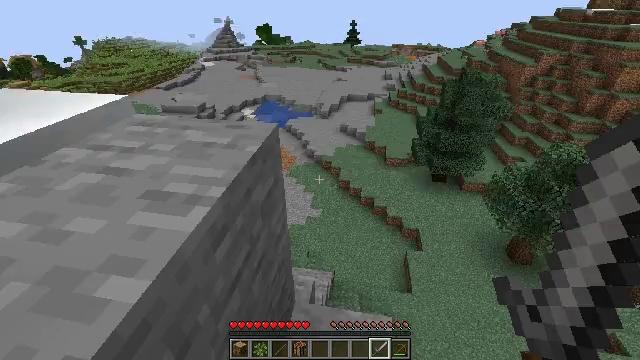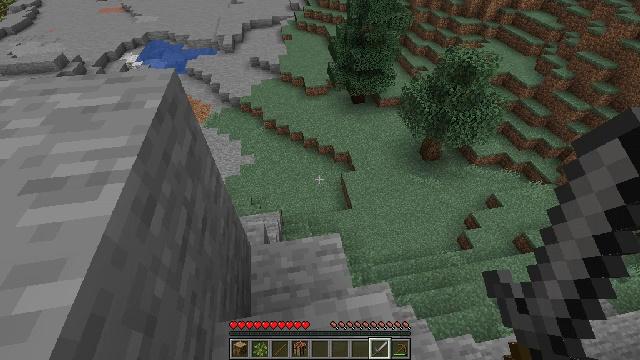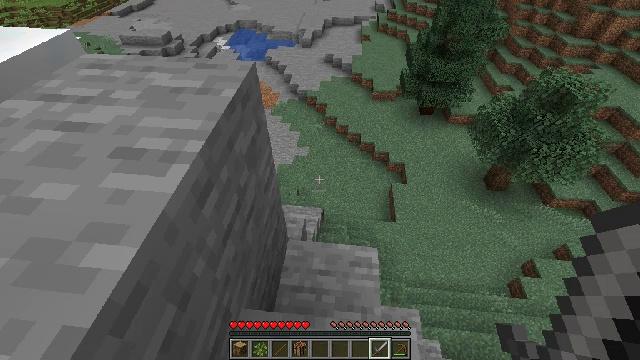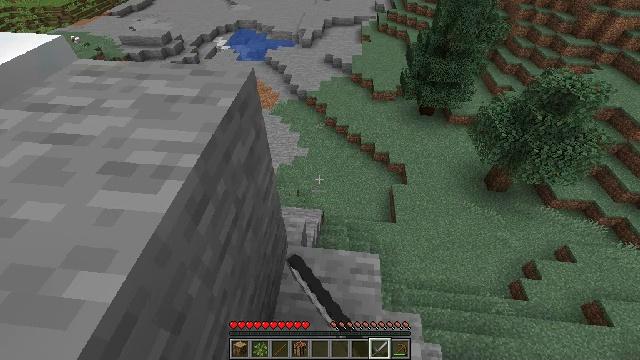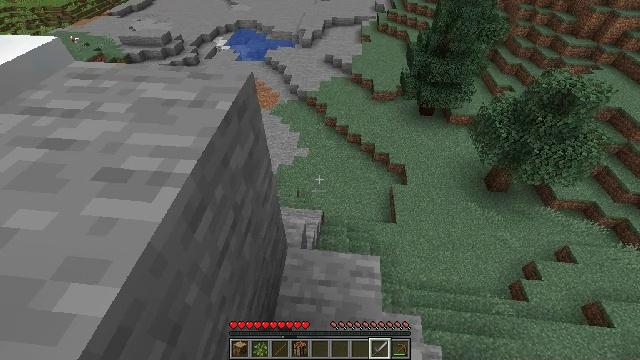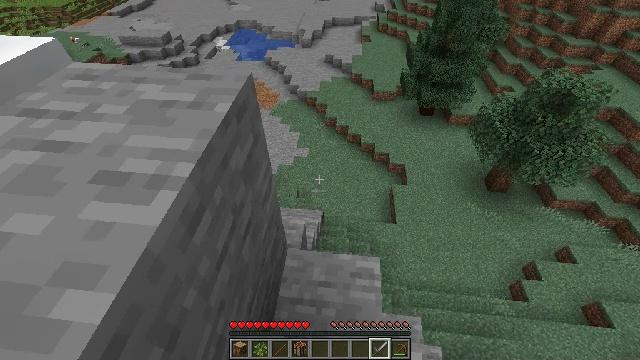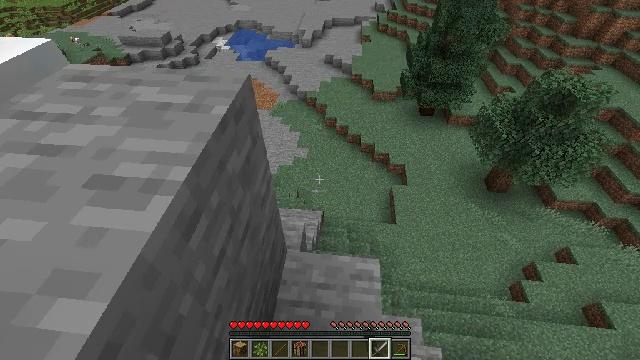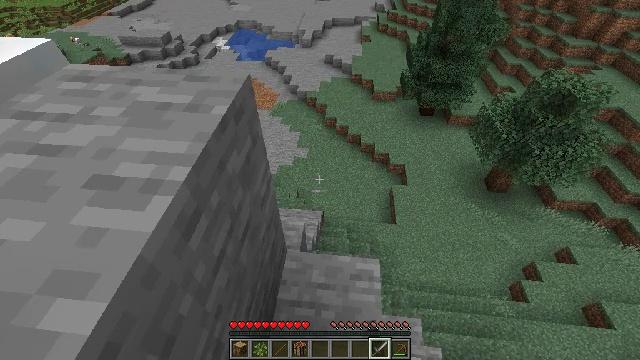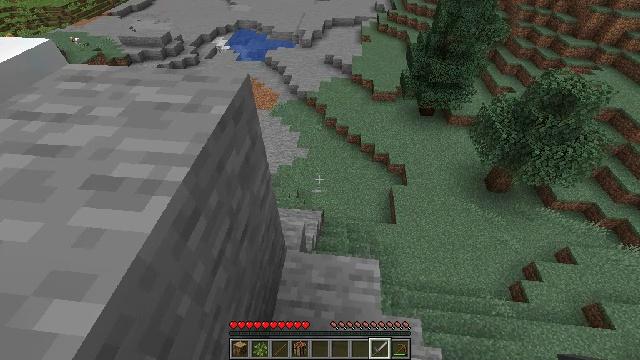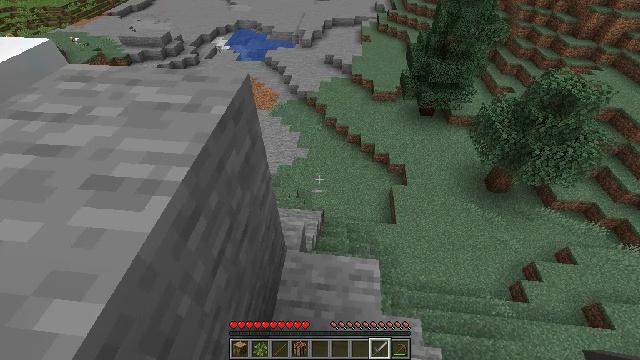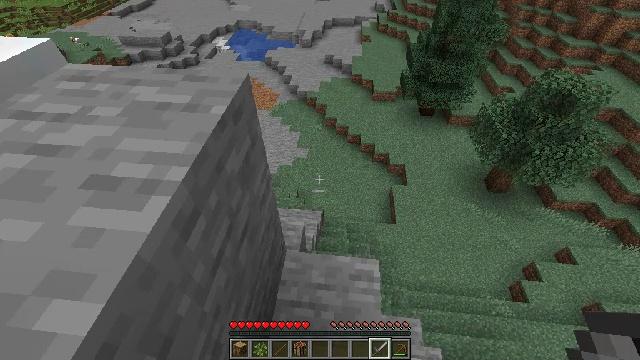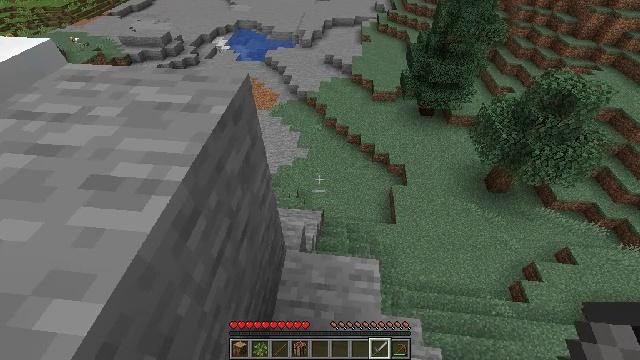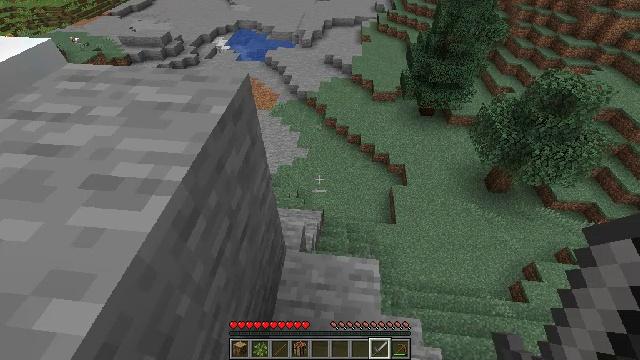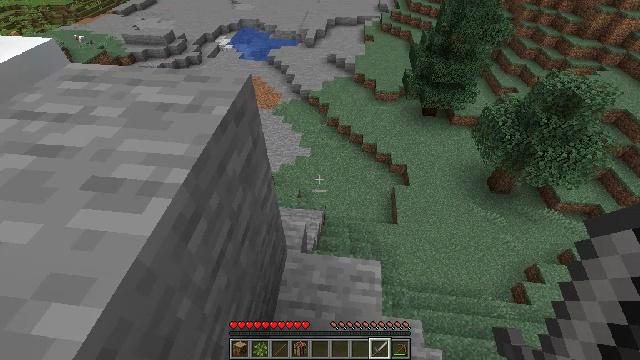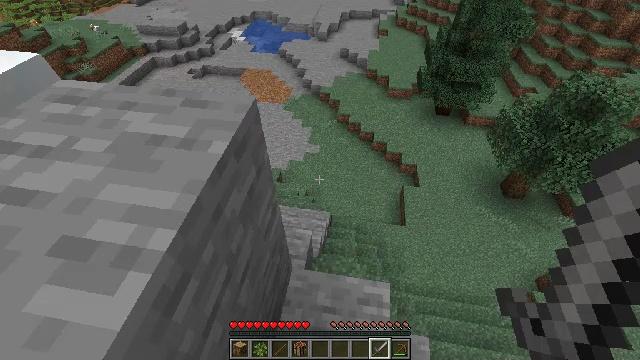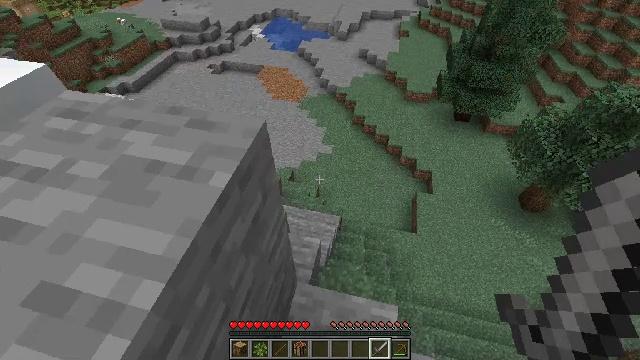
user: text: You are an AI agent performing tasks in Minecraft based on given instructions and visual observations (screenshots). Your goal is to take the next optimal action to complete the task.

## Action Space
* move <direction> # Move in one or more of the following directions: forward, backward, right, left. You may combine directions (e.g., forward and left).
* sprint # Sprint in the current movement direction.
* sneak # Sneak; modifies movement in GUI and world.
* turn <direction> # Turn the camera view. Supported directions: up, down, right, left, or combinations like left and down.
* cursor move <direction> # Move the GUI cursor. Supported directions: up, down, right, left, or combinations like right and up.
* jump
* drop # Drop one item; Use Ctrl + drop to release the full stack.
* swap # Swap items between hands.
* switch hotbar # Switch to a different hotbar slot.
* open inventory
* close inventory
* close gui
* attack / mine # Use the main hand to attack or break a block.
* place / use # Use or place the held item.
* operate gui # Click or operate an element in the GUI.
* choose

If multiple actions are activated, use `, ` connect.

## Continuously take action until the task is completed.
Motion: motion action
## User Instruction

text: Collect the yellow bed from its place.
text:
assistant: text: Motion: no_op
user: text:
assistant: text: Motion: move forward, turn left, attack / mine
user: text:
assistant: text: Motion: no_op
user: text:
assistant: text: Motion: no_op
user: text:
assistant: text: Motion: no_op
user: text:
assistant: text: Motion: no_op
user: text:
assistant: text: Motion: no_op
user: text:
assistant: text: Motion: no_op
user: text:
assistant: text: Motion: no_op
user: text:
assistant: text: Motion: no_op
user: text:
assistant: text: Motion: no_op
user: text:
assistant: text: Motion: no_op
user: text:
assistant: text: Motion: move forward
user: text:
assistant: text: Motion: move forward, turn left and down
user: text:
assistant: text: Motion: move forward, turn left
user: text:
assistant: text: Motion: move forward, turn left
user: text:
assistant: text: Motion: move forward, turn left
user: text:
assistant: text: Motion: move forward, turn left
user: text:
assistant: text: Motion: move forward
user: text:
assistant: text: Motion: no_op
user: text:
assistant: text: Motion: no_op
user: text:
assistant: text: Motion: no_op
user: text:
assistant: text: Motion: no_op
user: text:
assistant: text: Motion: turn left
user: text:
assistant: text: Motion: turn left
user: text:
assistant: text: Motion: turn left and up
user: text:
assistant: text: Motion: turn left and up
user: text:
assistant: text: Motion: turn left and up
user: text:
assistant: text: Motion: turn left and up
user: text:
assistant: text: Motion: no_op